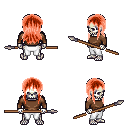
a pixel art fantasy rpg character, male body template, skeleton, brown long-sleeve shirt, white pants, red unkempt hairstyle, spear, four views (front, back, left, right), 2x2 character sprite sheet, small pixel art, hard edges, no anti-aliasing